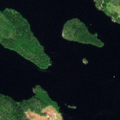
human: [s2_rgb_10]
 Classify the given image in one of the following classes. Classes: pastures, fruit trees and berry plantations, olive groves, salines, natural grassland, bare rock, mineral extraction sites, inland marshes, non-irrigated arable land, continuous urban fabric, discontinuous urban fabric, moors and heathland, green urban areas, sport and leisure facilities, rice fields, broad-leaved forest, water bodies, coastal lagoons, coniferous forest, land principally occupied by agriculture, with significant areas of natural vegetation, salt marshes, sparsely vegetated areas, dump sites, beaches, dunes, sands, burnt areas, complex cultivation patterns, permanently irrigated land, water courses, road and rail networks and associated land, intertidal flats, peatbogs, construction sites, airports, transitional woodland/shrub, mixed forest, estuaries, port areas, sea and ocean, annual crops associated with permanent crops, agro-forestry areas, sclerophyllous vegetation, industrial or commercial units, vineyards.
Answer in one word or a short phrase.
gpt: coniferous forest, mixed forest, water bodies